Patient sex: M
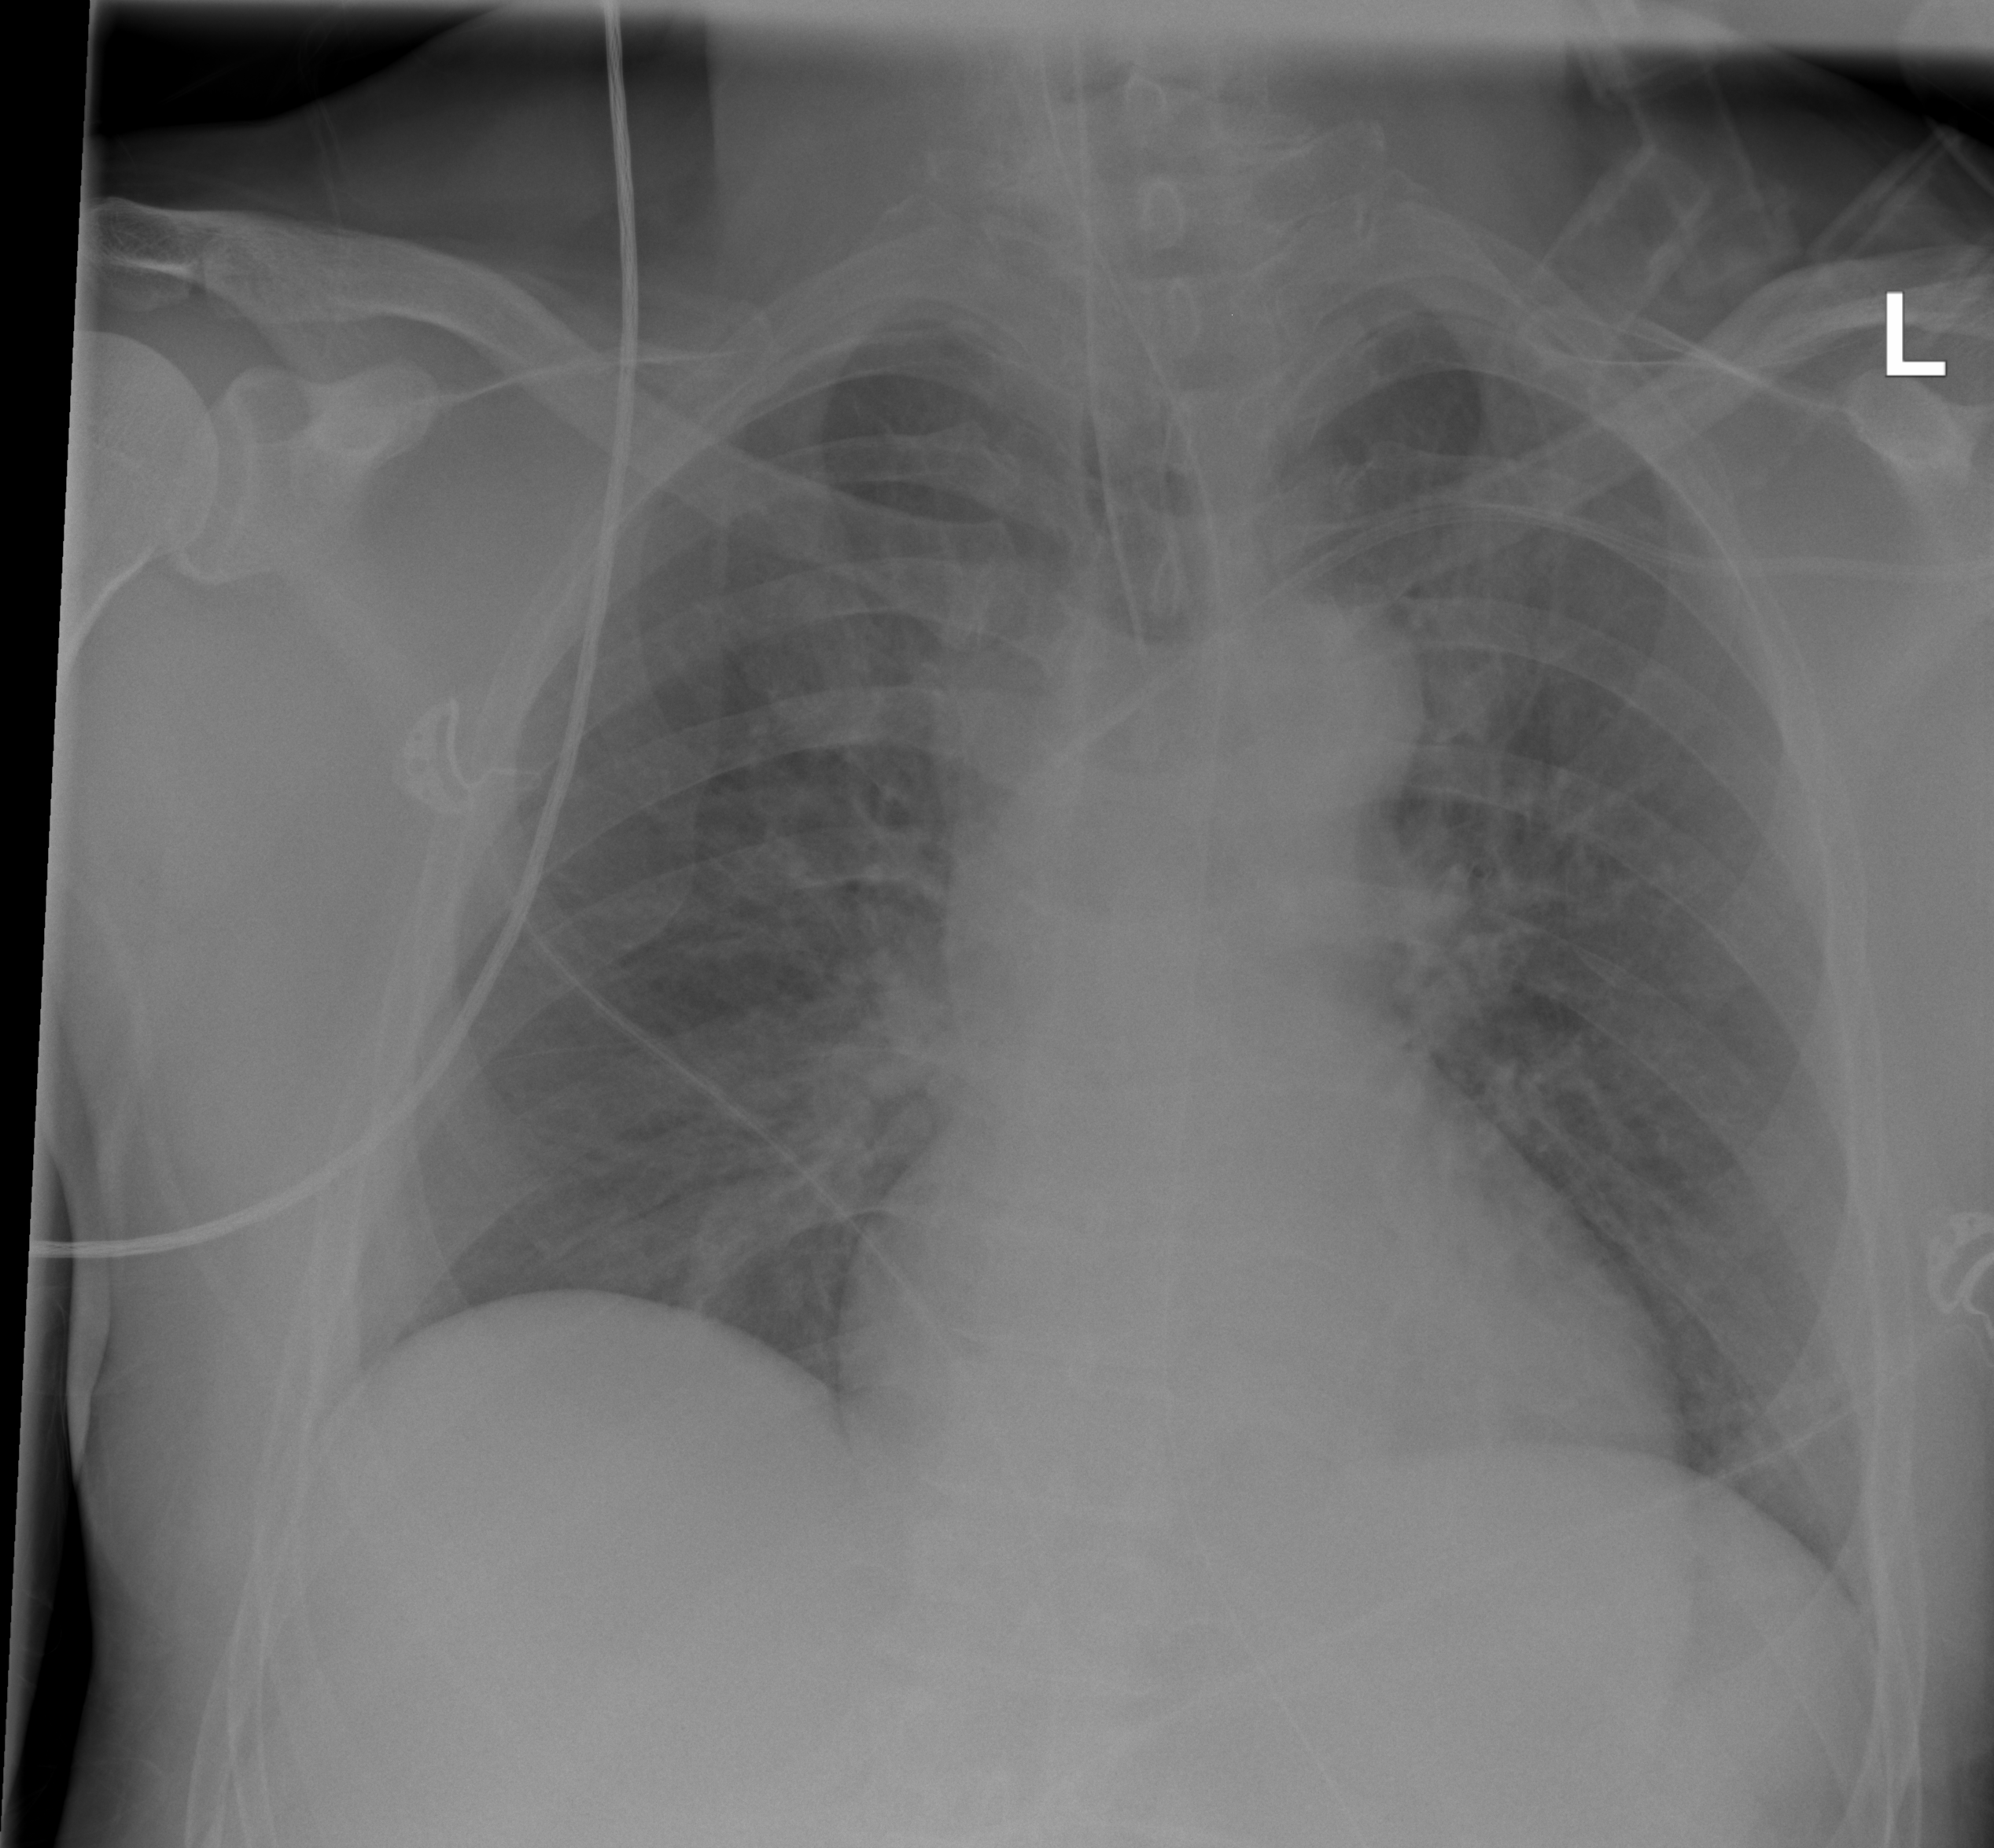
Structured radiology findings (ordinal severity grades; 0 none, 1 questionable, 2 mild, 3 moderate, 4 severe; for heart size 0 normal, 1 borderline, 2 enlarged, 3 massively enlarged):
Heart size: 0
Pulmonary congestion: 0
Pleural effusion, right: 0
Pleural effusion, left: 0
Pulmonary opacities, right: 0
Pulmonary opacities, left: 0
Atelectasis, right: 2
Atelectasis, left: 0